Field crop: tomato
Growth stage: 2
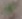
Species: solanum